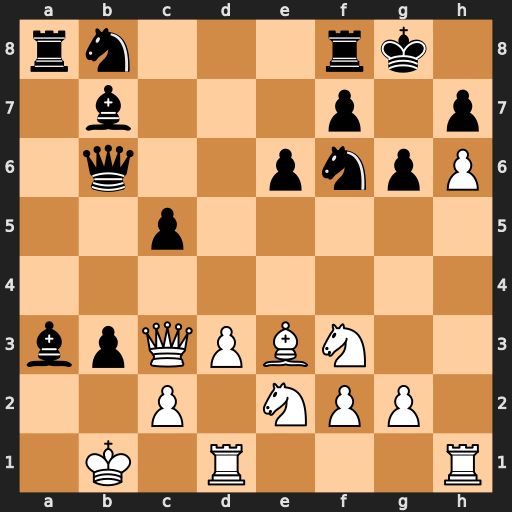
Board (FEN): rn3rk1/1b3p1p/1q2pnpP/2p5/8/bpQPBN2/2P1NPP1/1K1R3R
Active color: w
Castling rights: -
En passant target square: -
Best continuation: Qxf6 bxc2+ Kxc2 Qb2+ Qxb2 Bxb2 Kxb2